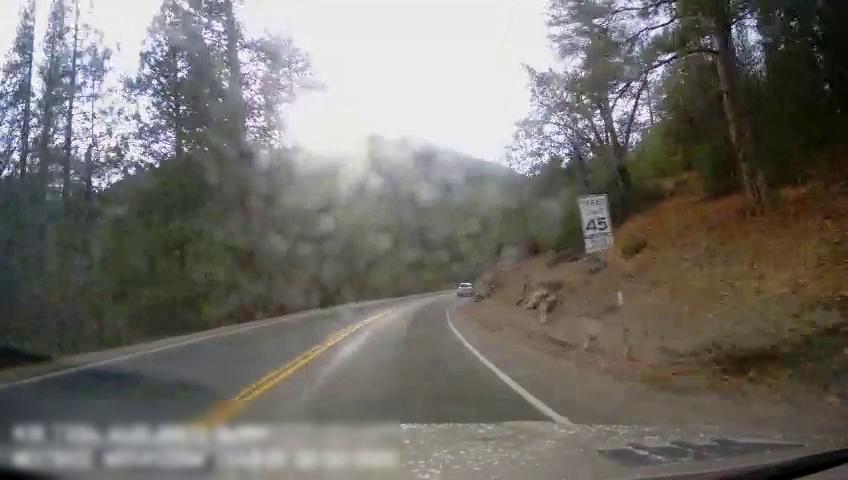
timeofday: Day
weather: Sunny
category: Drivable Space
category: Vehicles | Car
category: Lanes | Opposite Lane
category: Lanes | Current Lane
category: Lanes | Current Lane
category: Lanes | Current Lane
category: Traffic | Signs
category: Traffic | Signs